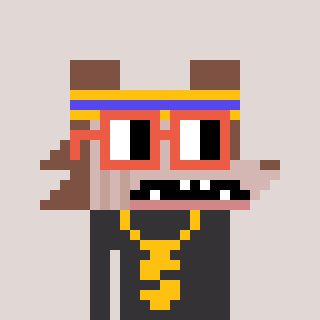
a pixel art character with square orange glasses, a werewolf-shaped head and a grayscale-colored body on a warm background